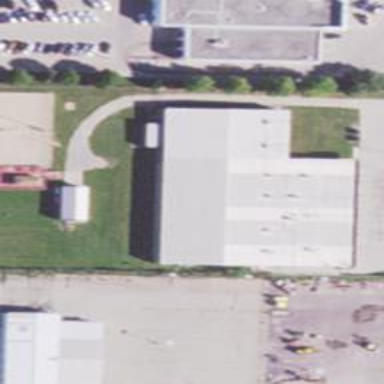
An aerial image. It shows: Building housing bowling alley.